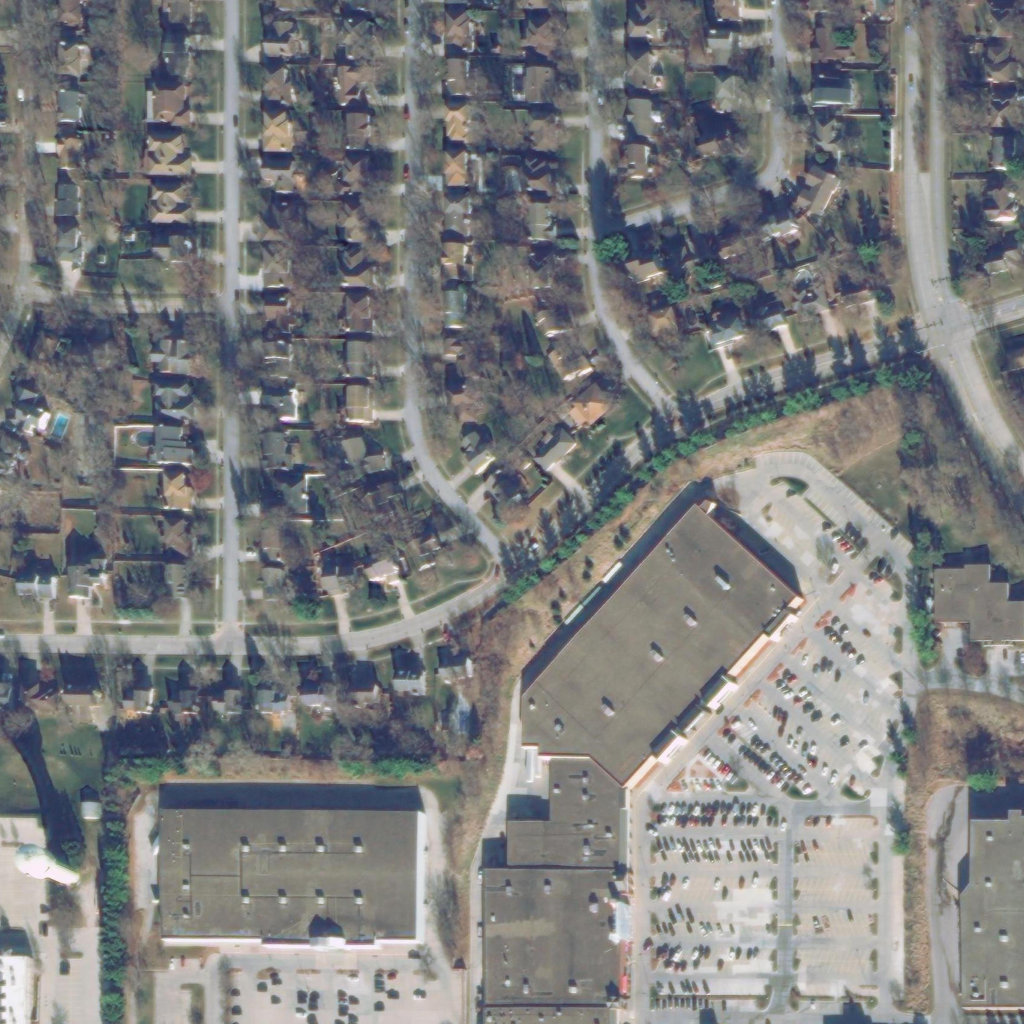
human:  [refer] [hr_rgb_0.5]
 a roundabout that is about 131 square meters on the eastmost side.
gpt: <box>[[64, 39, 67, 42, 0]]</box>

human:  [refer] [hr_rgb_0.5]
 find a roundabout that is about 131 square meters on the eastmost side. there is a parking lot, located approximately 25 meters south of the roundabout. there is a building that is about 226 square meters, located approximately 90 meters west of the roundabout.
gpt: <box>[[64, 39, 67, 42, 0]]</box>